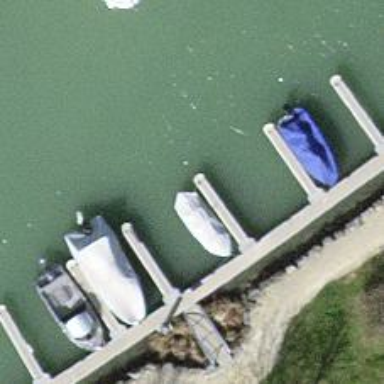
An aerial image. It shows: Man-made pier.